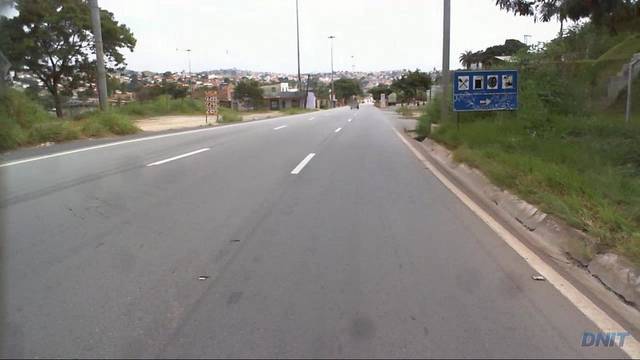
Region: Brazil
Coordinates: -19.855, -43.892